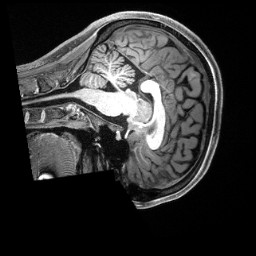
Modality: T1w
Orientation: sagittal
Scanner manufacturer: siemens
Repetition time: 2.5 s
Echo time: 0.00231 s